Question: I m creating the elements of listfragment using newView and bindView. The list gets constructed fine. Each row of the list has a separator.

I guess the color between these separators is getting picked by default android theme. I tried setting this color to white using this code in onCreateView().
'''
getListView().setBackgroundColor(Color.WHITE);
'''
But it complains that content view is not yet created.
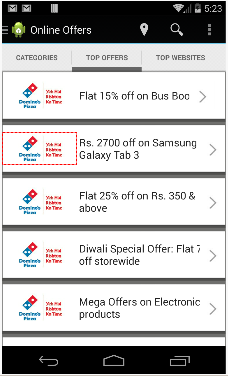
Answer: The Fragment will not have its content View until 'onCreateView(') is called...
so 'getListView()' in 'onCreateView()' returns 'null' and move the code in 'onCreateView()' to 'onViewCreated()'...
usually you don't need to override 'onCrateView()' method in 'ListFragment' as it overrides for you and instantiates 'ListView' as its content
and below code assumes that you are extending 'ListFragment'...
'''
@Override
public void onViewCreated(View view, Bundle savedInstanceState) {
super.onViewCreated(view, savedInstanceState);
ListView listView = getListView();
listView.setDivider(new ColorDrawable(Color.WHITE));
listView.setDividerHeight(3); // 3 pixels height
}
'''